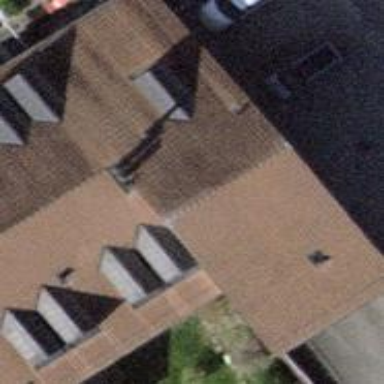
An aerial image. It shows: Terrace building.